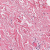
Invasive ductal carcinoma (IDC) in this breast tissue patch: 0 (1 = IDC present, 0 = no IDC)